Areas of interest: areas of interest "Fushun Science and Technology Museum"
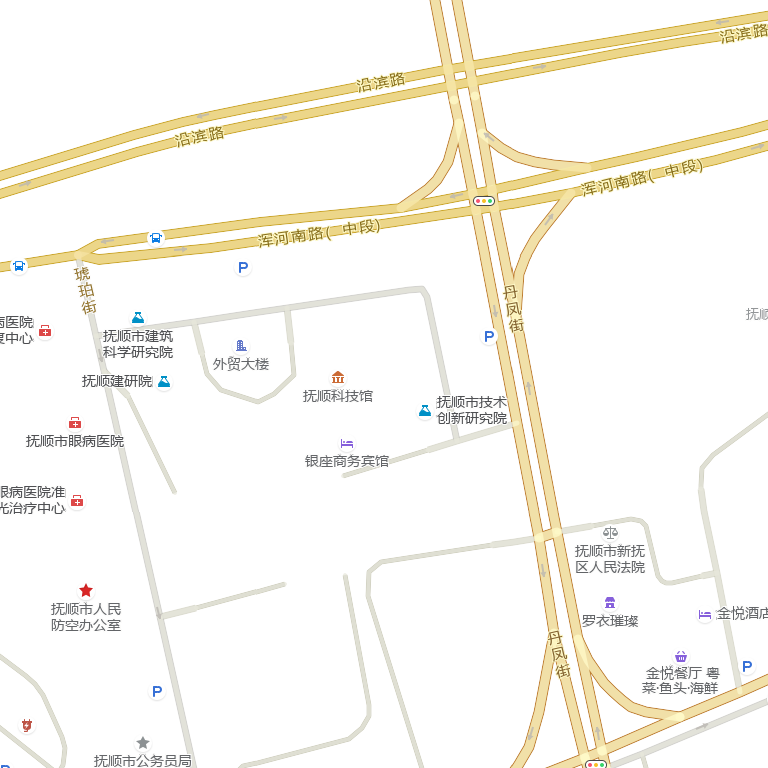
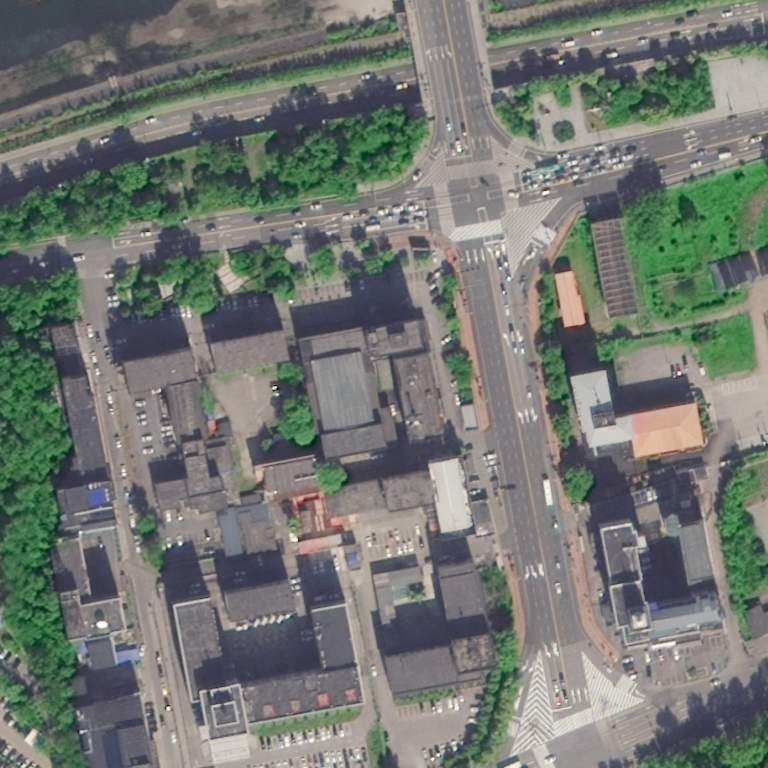